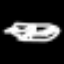
Label: frog